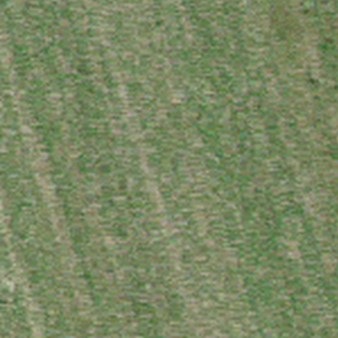
Label: other